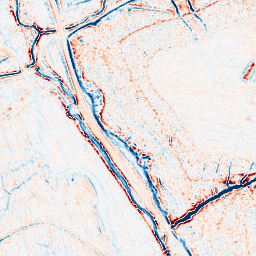
Category: edge_preserving
Decomposition family: bilateral
Decomposition parameters: d: 9
sigma_color: 100
sigma_space: 150
Upsampling method: quartic
Upsampling parameters: scale: 4
Upsampling scale: 4